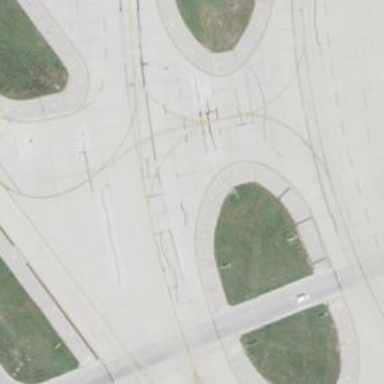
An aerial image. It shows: View of taxiway at the airport.